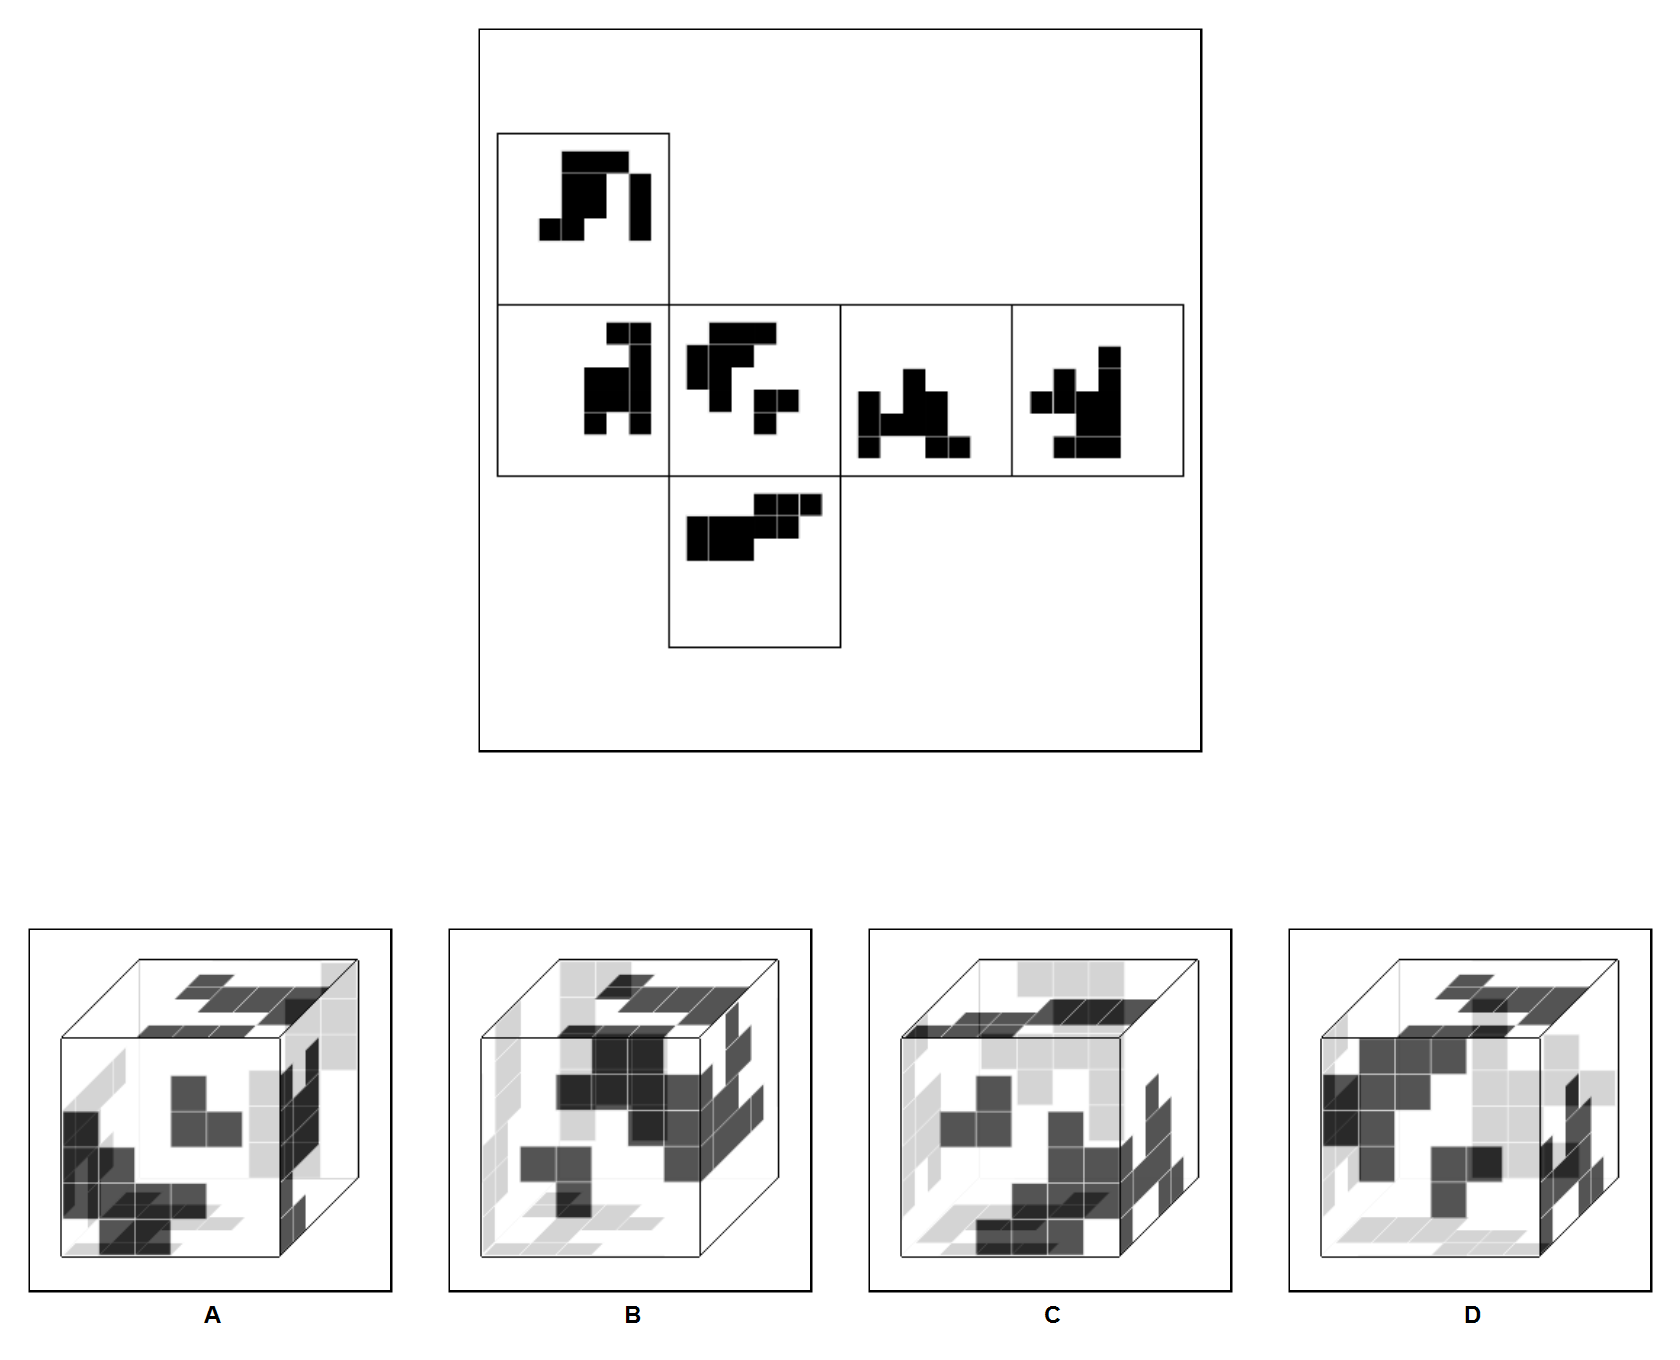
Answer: D